Question: So, I am having problems adding a action to each row to delete the selected row taking the id from the Values column because Delete column has - in all cells.

I have the ButtonRenderer and ButtonEditor to add button to the JTable
ButtonRenderer
'''
import java.awt.Component;
import javax.swing.JButton;
import javax.swing.JTable;
import javax.swing.UIManager;
import javax.swing.table.TableCellRenderer;
/**
*
* @author joepa37
*/
public class ButtonRenderer extends JButton implements TableCellRenderer {
public ButtonRenderer() {
setOpaque(true);
}
@Override
public Component getTableCellRendererComponent(JTable table, Object value,
boolean isSelected, boolean hasFocus, int row, int column) {
if (isSelected) {
setForeground(table.getSelectionForeground());
setBackground(table.getSelectionBackground());
} else {
setForeground(table.getForeground());
setBackground(UIManager.getColor("Button.background"));
}
setText((value == null) ? "" : value.toString());
return this;
}
}
'''
ButtonEditor
'''
import java.awt.Component;
import java.awt.event.ActionEvent;
import java.awt.event.ActionListener;
import javax.swing.DefaultCellEditor;
import javax.swing.JButton;
import javax.swing.JCheckBox;
import javax.swing.JOptionPane;
import javax.swing.JTable;
/**
*
* @author joepa37
*/
public class ButtonEditor extends DefaultCellEditor {
protected JButton button;
private String label;
private boolean isPushed;
public ButtonEditor(JCheckBox checkBox) {
super(checkBox);
button = new JButton();
button.setOpaque(true);
button.addActionListener(new ActionListener() {
@Override
public void actionPerformed(ActionEvent e) {
fireEditingStopped();
}
});
}
@Override
public Component getTableCellEditorComponent(JTable table, Object value,
boolean isSelected, int row, int column) {
if (isSelected) {
button.setForeground(table.getSelectionForeground());
button.setBackground(table.getSelectionBackground());
} else {
button.setForeground(table.getForeground());
button.setBackground(table.getBackground());
}
label = (value == null) ? "" : value.toString();
button.setText(label);
isPushed = true;
return button;
}
@Override
public Object getCellEditorValue() {
if (isPushed) {
//
//
JOptionPane.showMessageDialog(button, label + ": Ouch!");
// System.out.println(label + ": Ouch!");
}
isPushed = false;
return new String(label);
}
@Override
public boolean stopCellEditing() {
isPushed = false;
return super.stopCellEditing();
}
@Override
protected void fireEditingStopped() {
super.fireEditingStopped();
}
}
'''
And my table is here
'''
import java.awt.Component;
import javax.swing.JCheckBox;
import javax.swing.JFrame;
import javax.swing.JScrollPane;
import javax.swing.JTable;
import javax.swing.table.AbstractTableModel;
import javax.swing.table.TableColumn;
/**
*
* @author joepa37
*/
public class deleteRowTable extends JFrame{
public deleteRowTable(){
super();
this.add(getPreview());
setSize(500,500);
setVisible(true);
}
public static void main(String args[]){
new deleteRowTable();
}
public Component getPreview ()
{
// Table
JTable table = new JTable ( new ExampleTableModel () );
JScrollPane scrollPane = new JScrollPane ( table );
// Custom column
TableColumn buttonColumn = table.getColumnModel ().getColumn ( 0 );
// Custom renderer
buttonColumn.setCellRenderer(new ButtonRenderer());
// Custom editor
buttonColumn.setCellEditor(new ButtonEditor(new JCheckBox()));
return scrollPane;
}
public class ExampleTableModel extends AbstractTableModel
{
private String[] columnNames = { "Delete", "Values"};
private Object[][] data = { { "-", "id1"},
{ "-", "id2"},
{ "-", "id3"},
{ "-", "id4"},
{ "-", "id"}
};
public final Object[] longValues = { "-", "Value"};
@Override
public int getColumnCount ()
{
return columnNames.length;
}
@Override
public int getRowCount ()
{
return data.length;
}
@Override
public String getColumnName ( int col )
{
return columnNames[ col ];
}
@Override
public Object getValueAt ( int row, int col )
{
return data[ row ][ col ];
}
@Override
public Class getColumnClass ( int c )
{
return longValues[ c ].getClass ();
}
@Override
public boolean isCellEditable ( int row, int col )
{
return true;
}
@Override
public void setValueAt ( Object value, int row, int col )
{
data[ row ][ col ] = value;
fireTableCellUpdated ( row, col );
}
}
}
'''
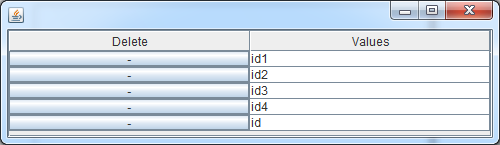
Answer: You can get the row number from within your editor. One way is via:
'''
class ButtonEditor extends DefaultCellEditor {
protected JButton button;
private String label;
private boolean isPushed;
private int myRow; // *******added **********
public ButtonEditor(JCheckBox checkBox) {
// ..............
}
@Override
public Component getTableCellEditorComponent(JTable table, Object value,
boolean isSelected, int row, int column) {
this.myRow = row; // *******added **********
if (isSelected) {
button.setForeground(table.getSelectionForeground());
button.setBackground(table.getSelectionBackground());
} else {
button.setForeground(table.getForeground());
button.setBackground(table.getBackground());
}
label = (value == null) ? "" : value.toString();
button.setText(label);
isPushed = true;
return button;
}
@Override
public Object getCellEditorValue() {
if (isPushed) {
// can get the row number here
JOptionPane.showMessageDialog(button, label + ": Ouch! " + myRow);
}
isPushed = false;
return new String(label);
}
'''
Once you have the row number, then you can access any items on that row held by the model. You may need to convert from view to model if the rows have been sorted.
---
For example:
'''
import java.awt.Component;
import java.awt.event.*;
import javax.swing.*;
import javax.swing.table.*;
@SuppressWarnings("serial")
public class deleteRowTable extends JFrame {
public deleteRowTable() {
super();
setDefaultCloseOperation(JFrame.DISPOSE_ON_CLOSE);
this.add(getPreview());
setSize(500, 500);
setVisible(true);
}
public static void main(String args[]) {
new deleteRowTable();
}
public Component getPreview() {
// Table
JTable table = new JTable(new ExampleTableModel());
JScrollPane scrollPane = new JScrollPane(table);
// Custom column
TableColumn buttonColumn = table.getColumnModel().getColumn(0);
// Custom renderer
buttonColumn.setCellRenderer(new ButtonRenderer());
// Custom editor
buttonColumn.setCellEditor(new ButtonEditor(new JCheckBox()));
return scrollPane;
}
public class ExampleTableModel extends AbstractTableModel {
private String[] columnNames = { "Delete", "Values" };
private Object[][] data = { { "-", "id1" }, { "-", "id2" },
{ "-", "id3" }, { "-", "id4" }, { "-", "id" } };
public final Object[] longValues = { "-", "Value" };
@Override
public int getColumnCount() {
return columnNames.length;
}
@Override
public int getRowCount() {
return data.length;
}
@Override
public String getColumnName(int col) {
return columnNames[col];
}
@Override
public Object getValueAt(int row, int col) {
return data[row][col];
}
@Override
public Class<?> getColumnClass(int c) {
return longValues[c].getClass();
}
@Override
public boolean isCellEditable(int row, int col) {
return true;
}
@Override
public void setValueAt(Object value, int row, int col) {
data[row][col] = value;
fireTableCellUpdated(row, col);
}
}
}
@SuppressWarnings("serial")
class ButtonEditor extends DefaultCellEditor {
protected JButton button;
private String label;
private boolean isPushed;
private int myRow;
private JTable table;
public ButtonEditor(JCheckBox checkBox) {
super(checkBox);
button = new JButton();
button.setOpaque(true);
button.addActionListener(new ActionListener() {
@Override
public void actionPerformed(ActionEvent e) {
fireEditingStopped();
}
});
}
@Override
public Component getTableCellEditorComponent(JTable table, Object value,
boolean isSelected, int row, int column) {
this.myRow = row;
this.table = table;
if (isSelected) {
button.setForeground(table.getSelectionForeground());
button.setBackground(table.getSelectionBackground());
} else {
button.setForeground(table.getForeground());
button.setBackground(table.getBackground());
}
label = (value == null) ? "" : value.toString();
button.setText(label);
isPushed = true;
return button;
}
@Override
public Object getCellEditorValue() {
if (isPushed) {
deleteRowTable.ExampleTableModel model = (deleteRowTable.ExampleTableModel) table.getModel();
String label = (String) model.getValueAt(myRow, 1);
if (label != null) {
JOptionPane.showMessageDialog(button, "This is your label: " + label);
// delete the model's row here if desired.
}
}
isPushed = false;
return new String(label);
}
@Override
public boolean stopCellEditing() {
isPushed = false;
return super.stopCellEditing();
}
@Override
protected void fireEditingStopped() {
super.fireEditingStopped();
}
}
@SuppressWarnings("serial")
class ButtonRenderer extends JButton implements TableCellRenderer {
public ButtonRenderer() {
setOpaque(true);
}
@Override
public Component getTableCellRendererComponent(JTable table, Object value,
boolean isSelected, boolean hasFocus, int row, int column) {
if (isSelected) {
setForeground(table.getSelectionForeground());
setBackground(table.getSelectionBackground());
} else {
setForeground(table.getForeground());
setBackground(UIManager.getColor("Button.background"));
}
setText((value == null) ? "" : value.toString());
return this;
}
}
'''